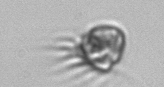
Label: Ciliophora